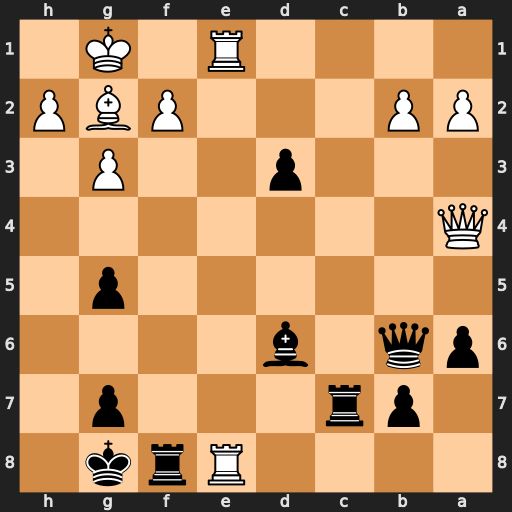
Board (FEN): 4Rrk1/1pr3p1/pq1b4/6p1/Q7/3p2P1/PP3PBP/4R1K1
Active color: b
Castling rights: -
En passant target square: -
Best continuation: Qxf2+ Kh1 d2